Field crop: maize
Growth stage: 2
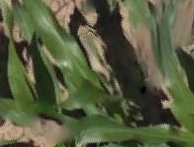
Species: maize